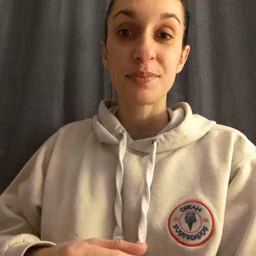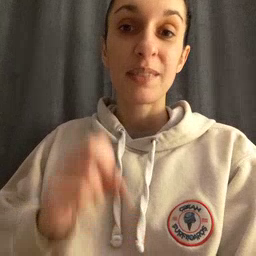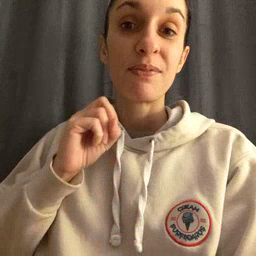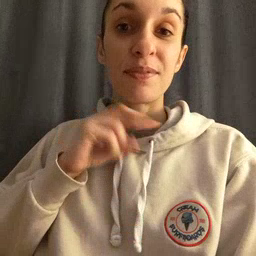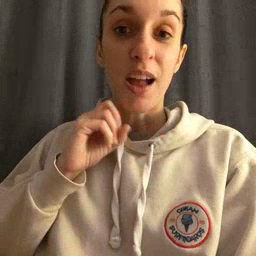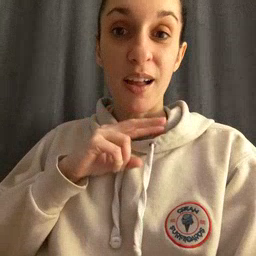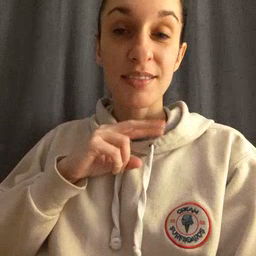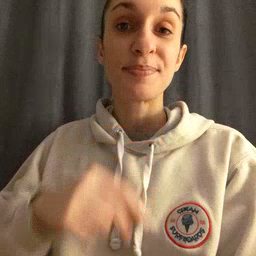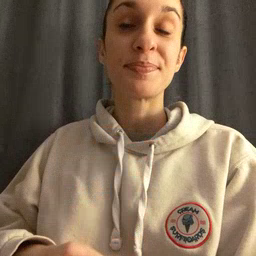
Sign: frog